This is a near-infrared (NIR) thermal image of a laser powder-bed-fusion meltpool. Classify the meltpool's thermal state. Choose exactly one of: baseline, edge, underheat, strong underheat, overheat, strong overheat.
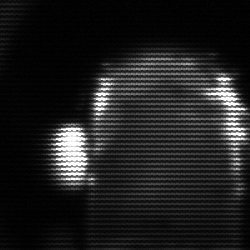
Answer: baseline